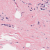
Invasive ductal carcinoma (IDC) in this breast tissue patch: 0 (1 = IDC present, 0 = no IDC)